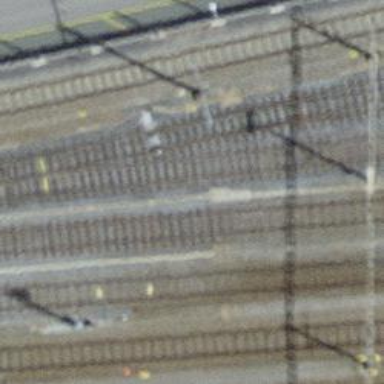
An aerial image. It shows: Railway yard with electrified tracks and single track.